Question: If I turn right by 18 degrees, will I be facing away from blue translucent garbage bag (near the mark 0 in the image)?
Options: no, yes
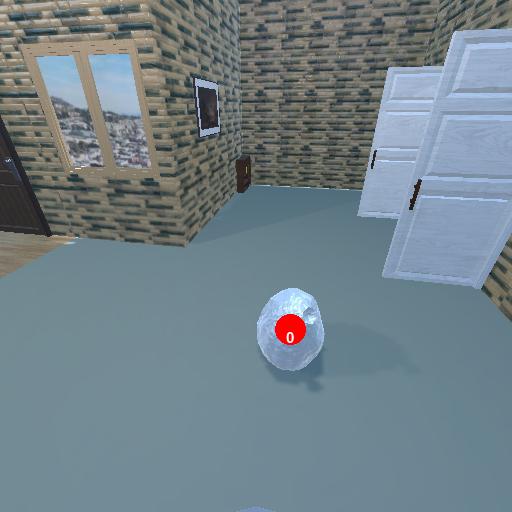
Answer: no